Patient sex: M
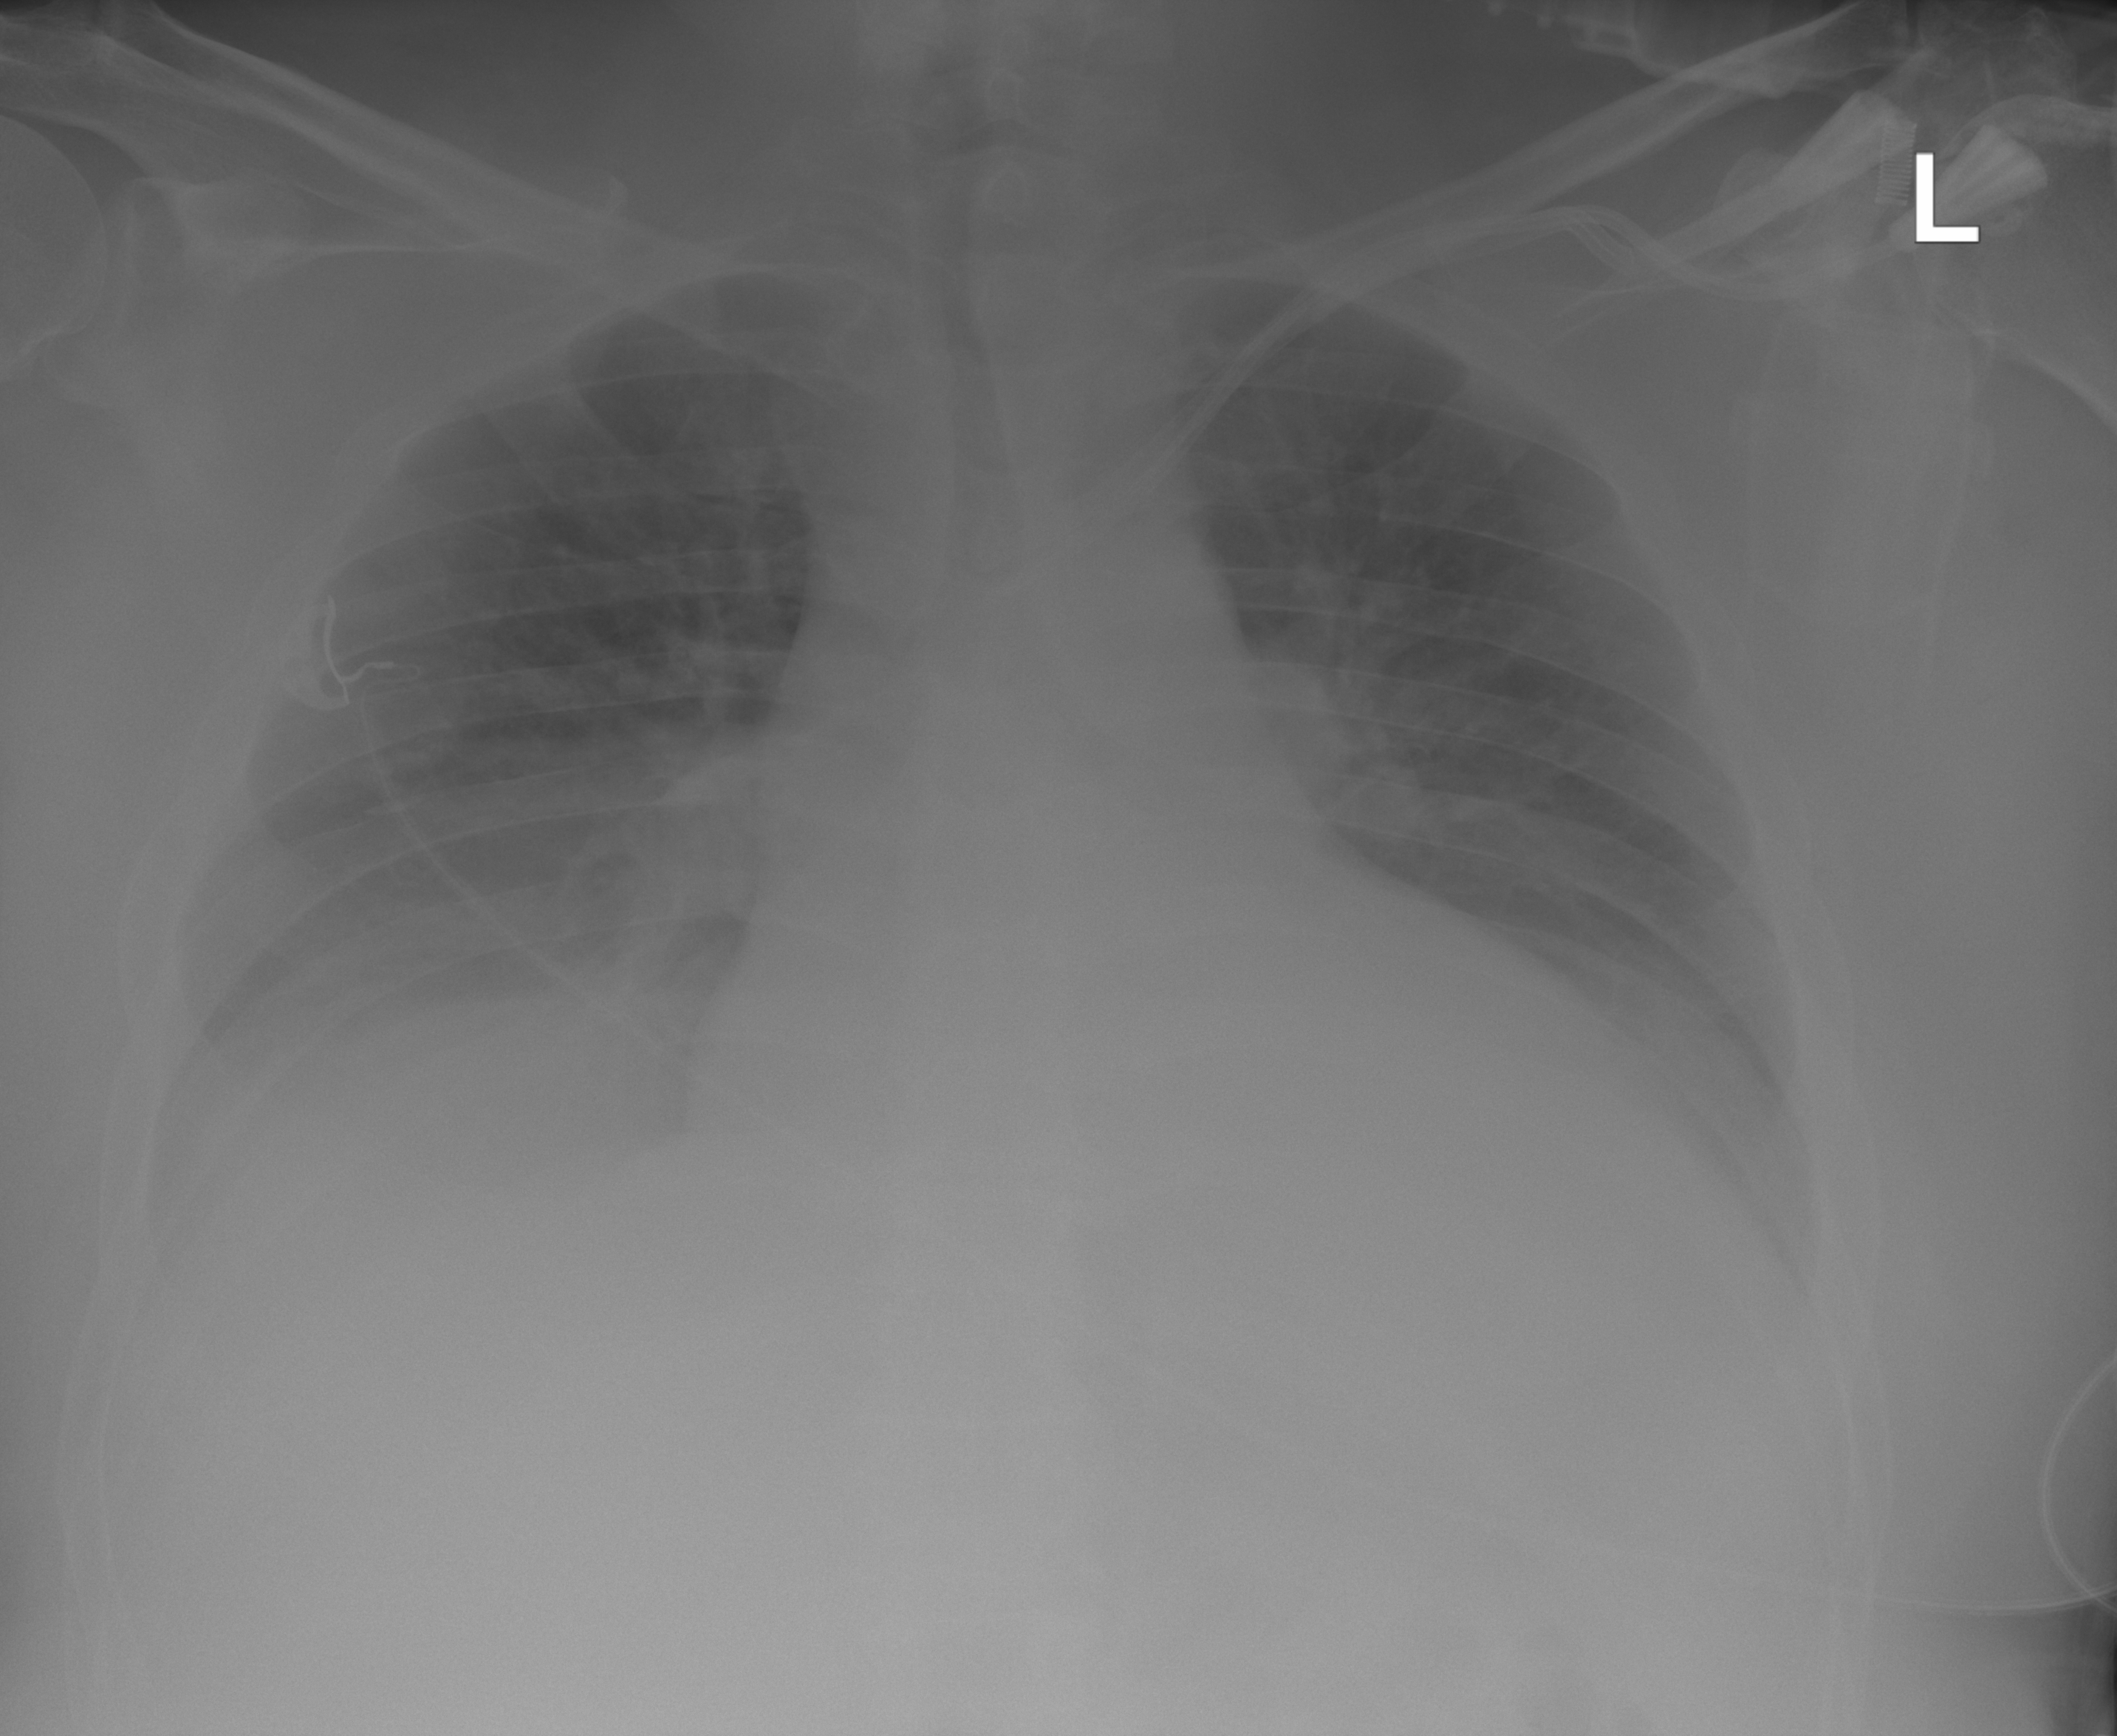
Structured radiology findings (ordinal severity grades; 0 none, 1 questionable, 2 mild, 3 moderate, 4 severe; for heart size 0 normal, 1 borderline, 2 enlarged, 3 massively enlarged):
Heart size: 2
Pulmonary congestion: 2
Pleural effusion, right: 2
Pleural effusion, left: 0
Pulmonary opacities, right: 0
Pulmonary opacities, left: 0
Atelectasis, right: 3
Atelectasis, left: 2